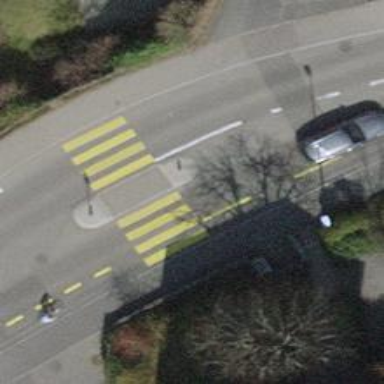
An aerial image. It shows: Marked crossing with zebra sign and island in the middle.